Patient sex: F
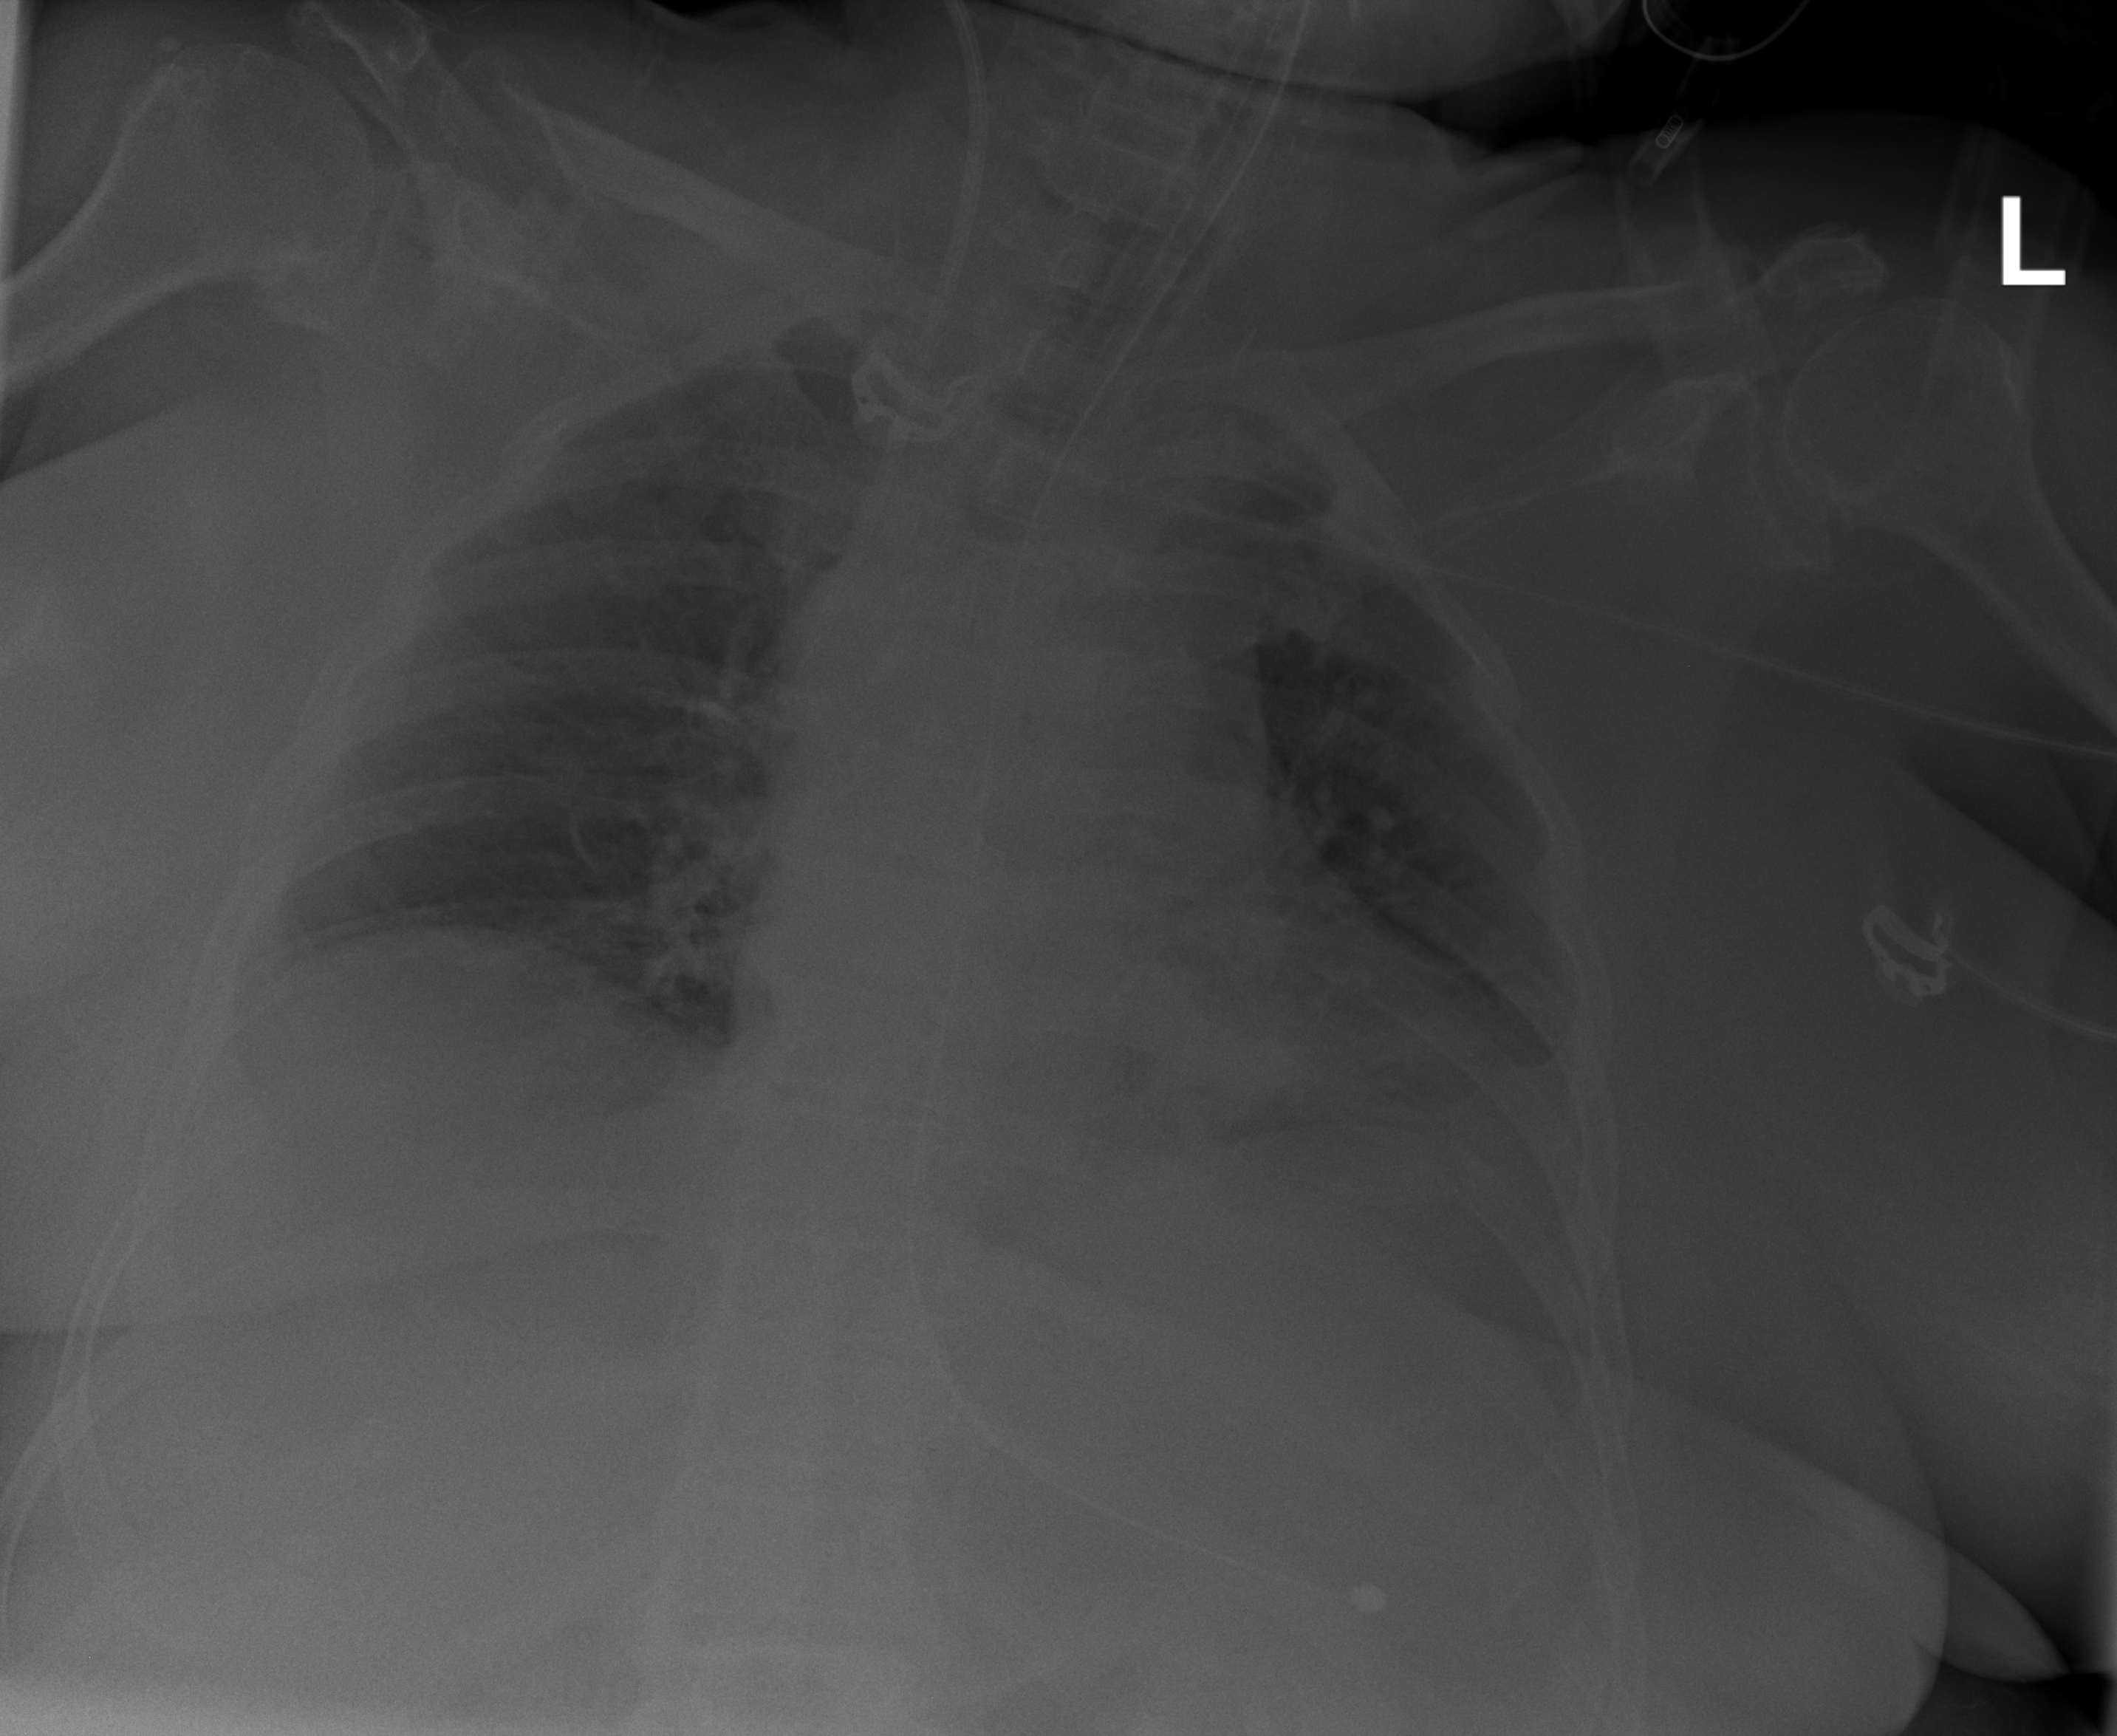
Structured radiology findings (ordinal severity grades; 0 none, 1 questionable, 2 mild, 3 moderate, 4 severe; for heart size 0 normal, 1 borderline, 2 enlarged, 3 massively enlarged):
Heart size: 2
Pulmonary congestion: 2
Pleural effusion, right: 1
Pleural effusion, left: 2
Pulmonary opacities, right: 0
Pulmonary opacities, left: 0
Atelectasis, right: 2
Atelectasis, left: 2